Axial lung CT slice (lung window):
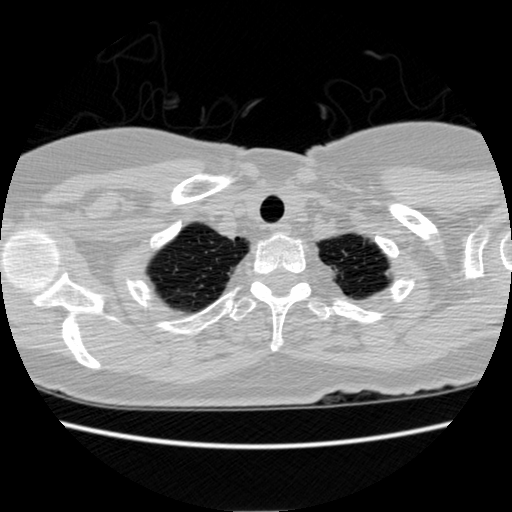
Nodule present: no